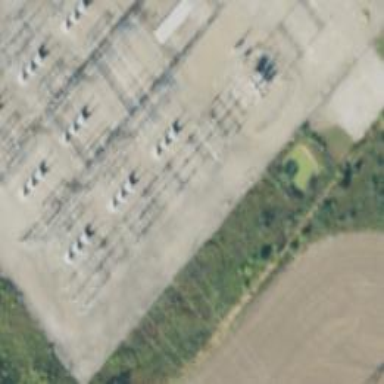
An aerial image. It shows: Switch for power supply.